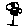
Label: flower